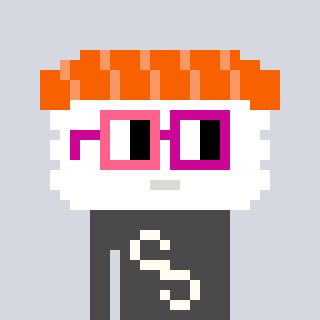
a pixel art character with square pink and red glasses, a nigiri-shaped head and a grayscale-colored body on a cool background